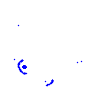
Particle: proton